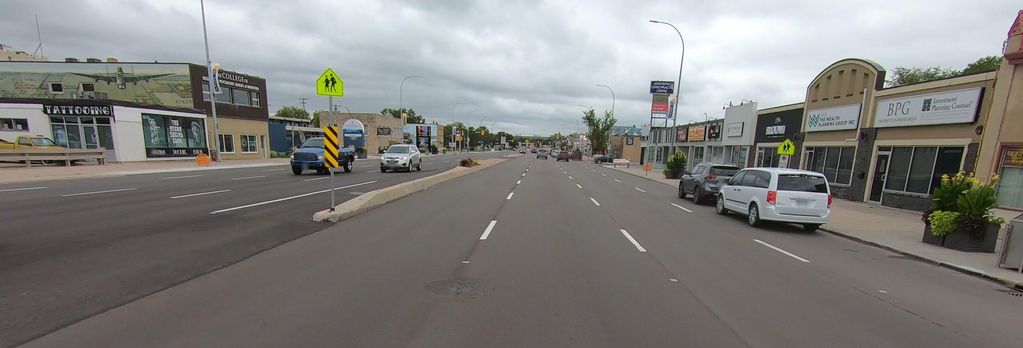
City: winnipeg